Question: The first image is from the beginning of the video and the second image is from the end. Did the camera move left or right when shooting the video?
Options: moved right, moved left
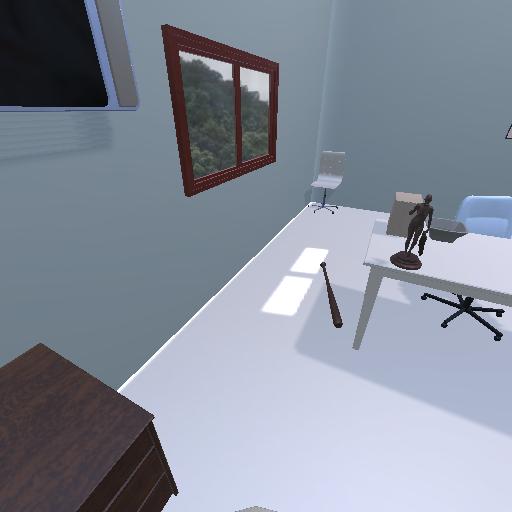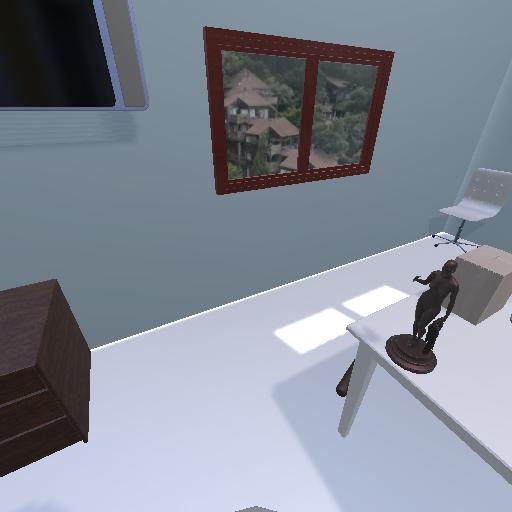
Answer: moved right